Field crop: maize
Growth stage: 2
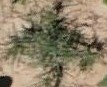
Species: salsola